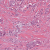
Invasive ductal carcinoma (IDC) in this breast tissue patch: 1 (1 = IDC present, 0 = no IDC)